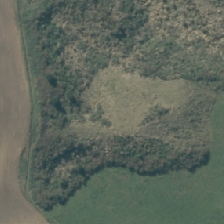
Land cover: grose_broom